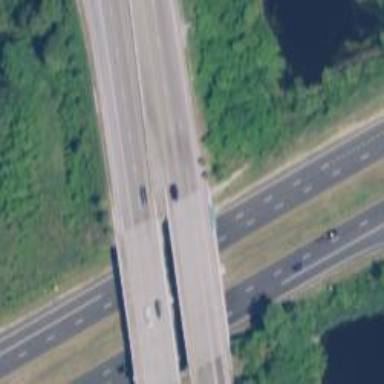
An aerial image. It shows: Bridge crossing over highway trunk expressway.